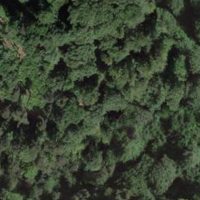
EUNIS habitat code: 44
Species observed at this site:
Hippocrepis emerus